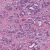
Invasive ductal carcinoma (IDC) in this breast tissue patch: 1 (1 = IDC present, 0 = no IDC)